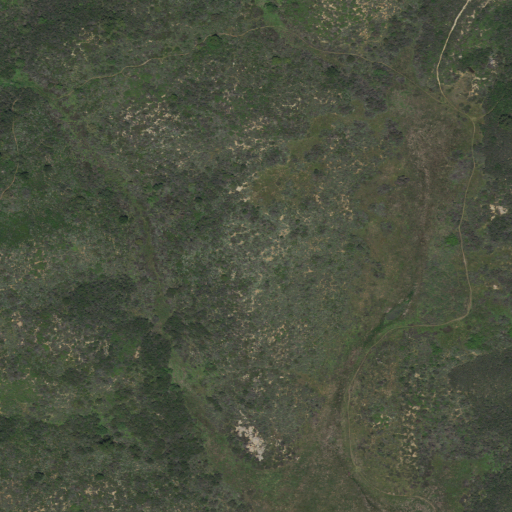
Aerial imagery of plain(s) in California named Indian Potrero containing shrub, open development, and grassland